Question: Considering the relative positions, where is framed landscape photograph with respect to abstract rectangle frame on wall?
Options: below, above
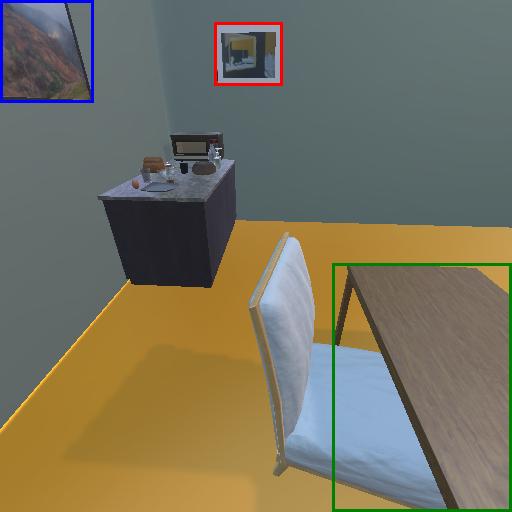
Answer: below